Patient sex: F
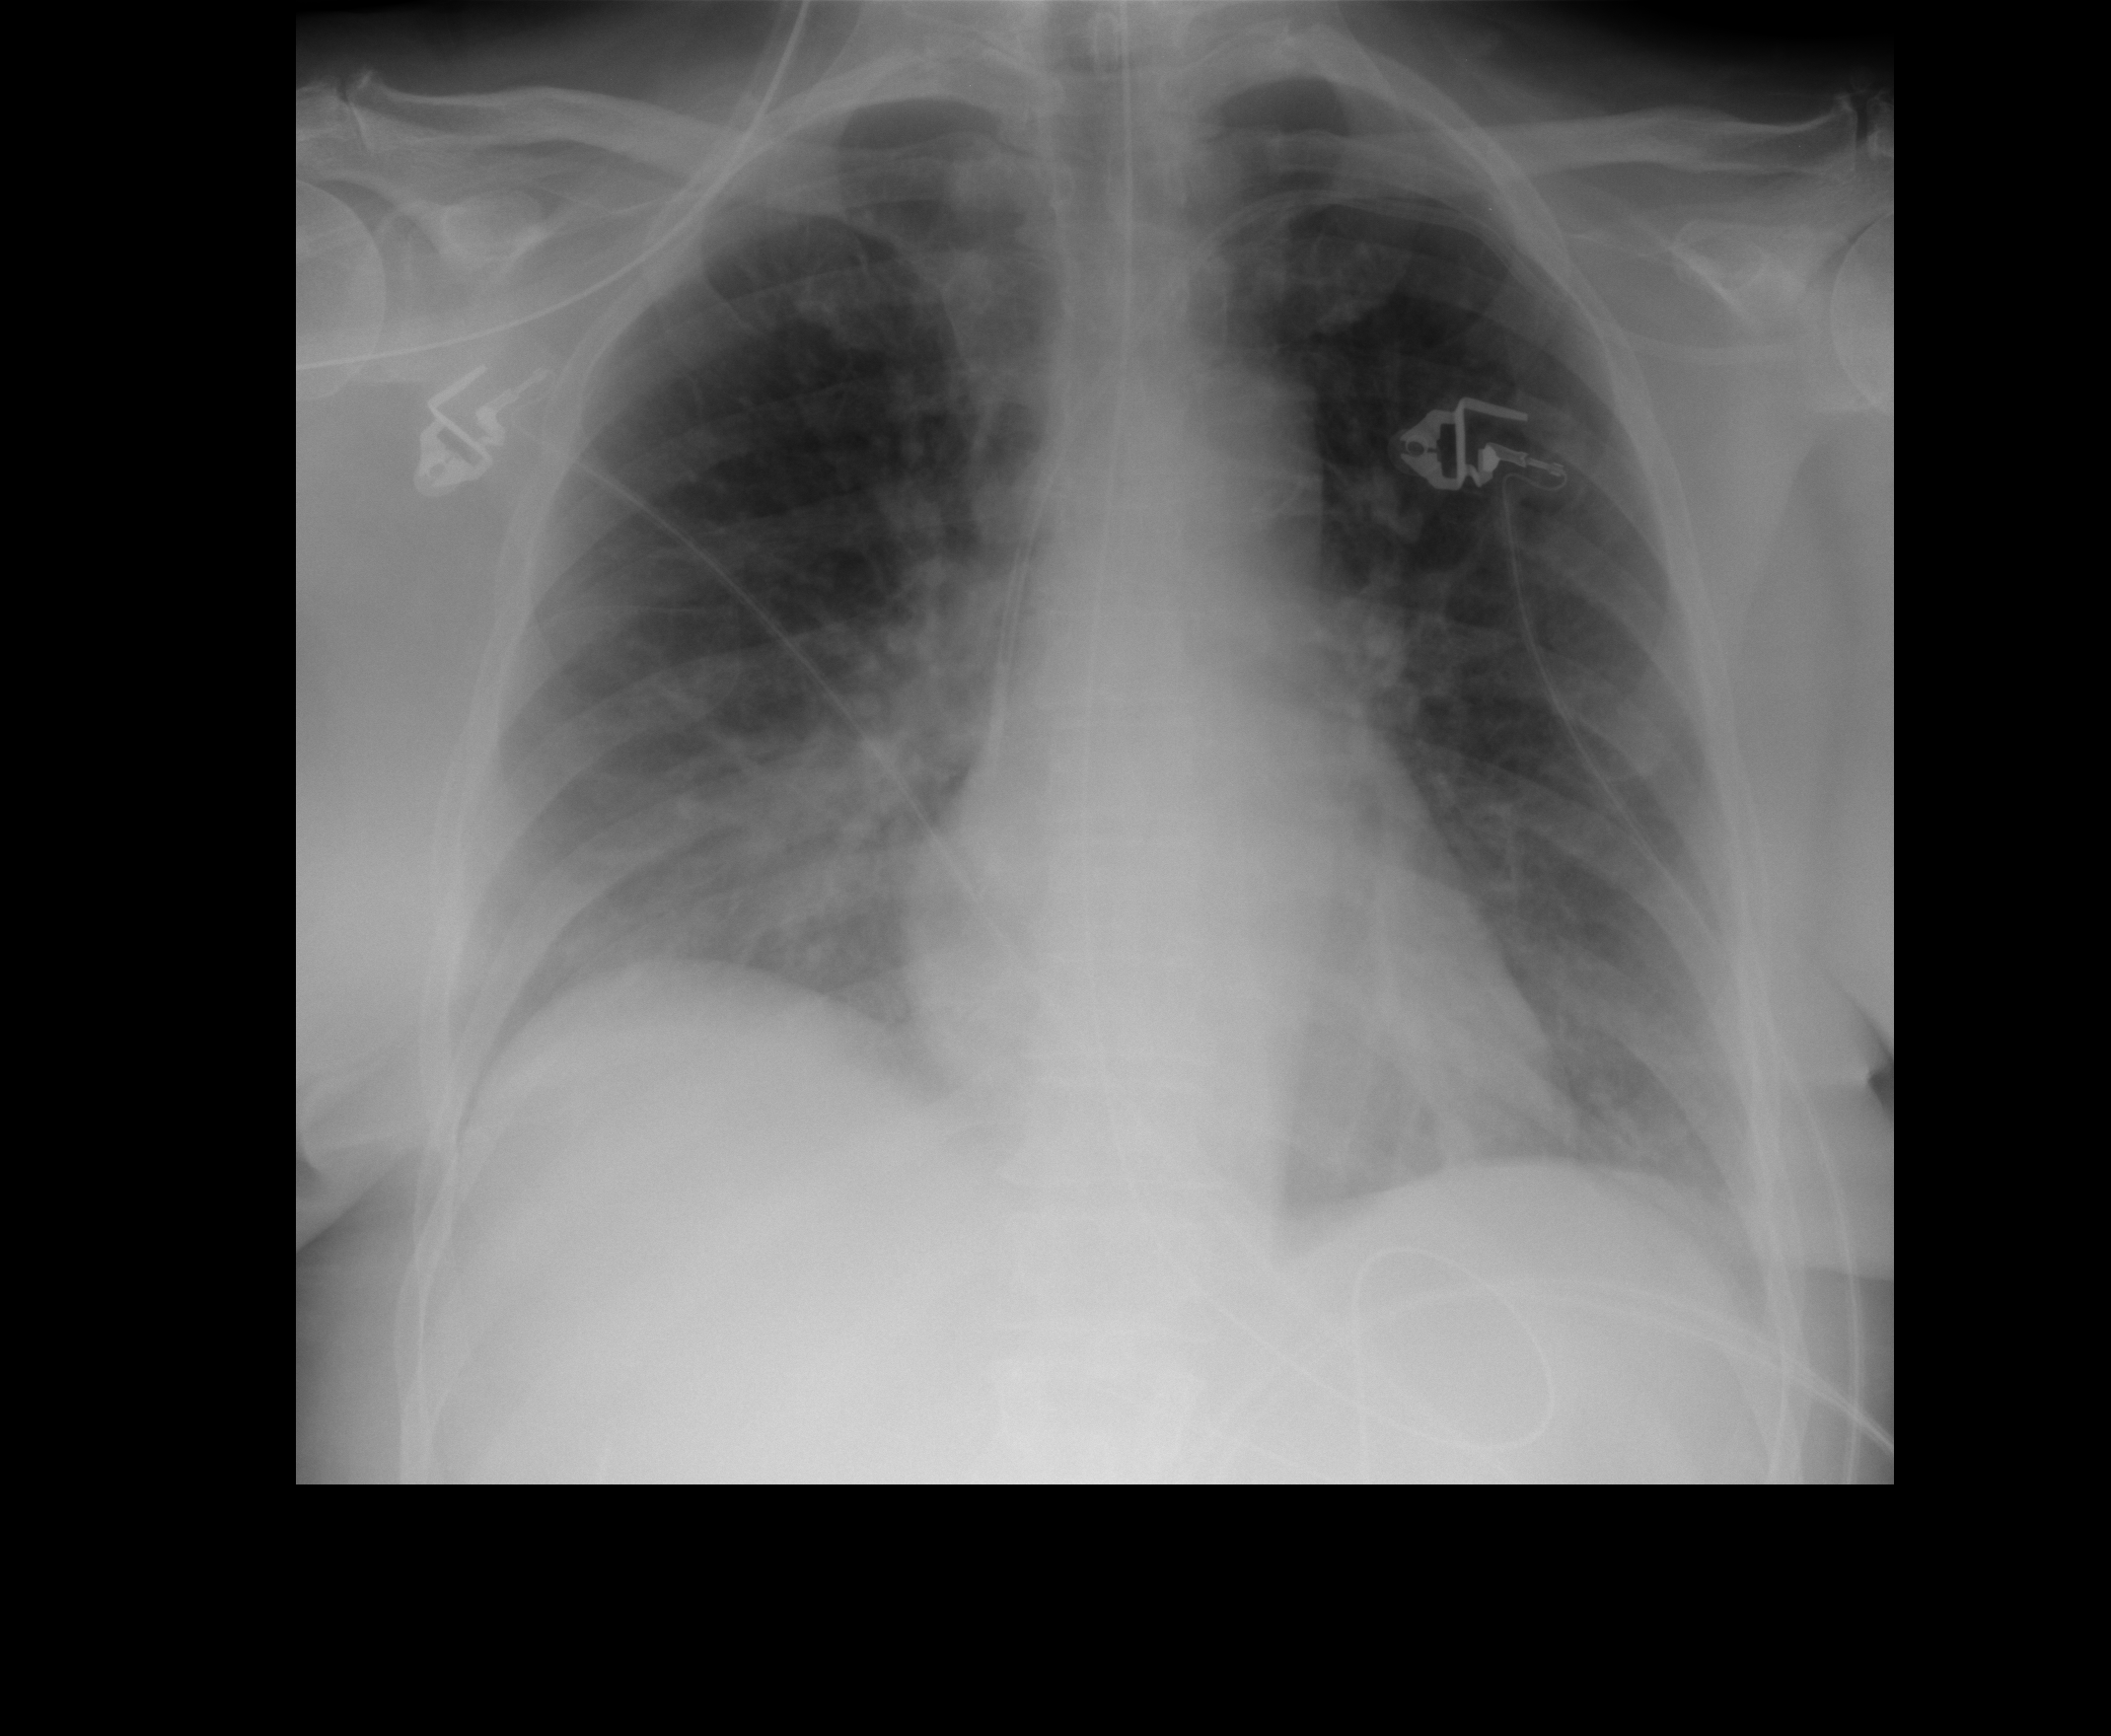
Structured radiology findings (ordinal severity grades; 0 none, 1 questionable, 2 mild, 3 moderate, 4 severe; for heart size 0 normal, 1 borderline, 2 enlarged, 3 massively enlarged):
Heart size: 0
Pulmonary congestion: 2
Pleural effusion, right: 0
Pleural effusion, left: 0
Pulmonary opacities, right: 2
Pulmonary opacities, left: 1
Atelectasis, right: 1
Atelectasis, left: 1